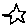
Label: star